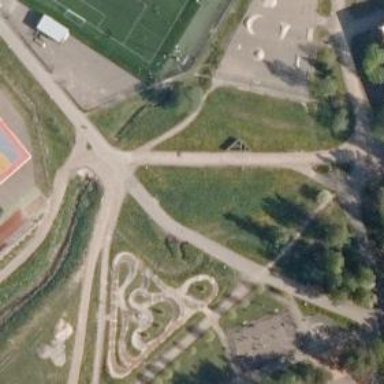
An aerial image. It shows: Unpaved BMX track located on pitch within leisure land.